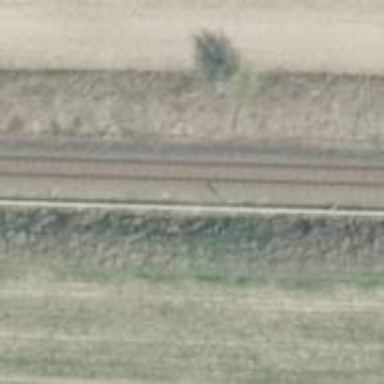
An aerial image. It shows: Railway signal.